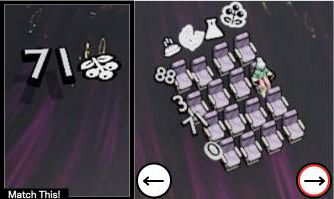
Task: seats
Answer: no